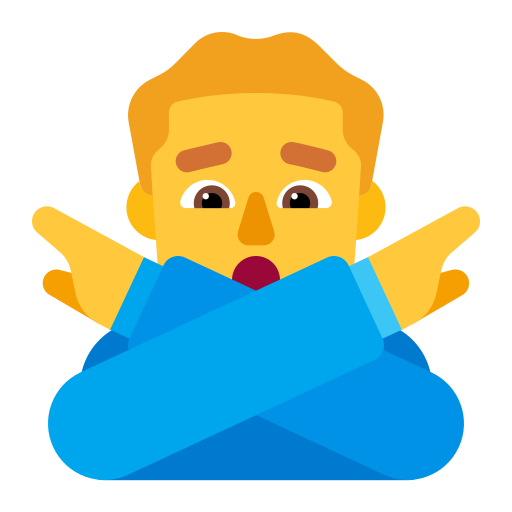
man gesturing no flat default